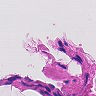
Metastatic tissue present: no